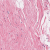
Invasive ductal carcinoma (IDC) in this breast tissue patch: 0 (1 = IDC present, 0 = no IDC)